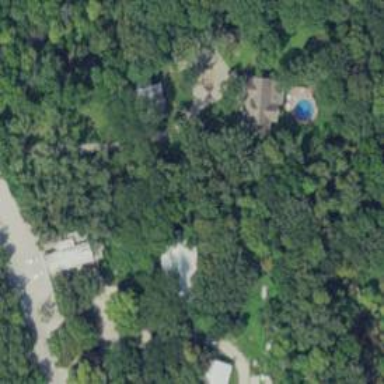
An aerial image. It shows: Driveway.